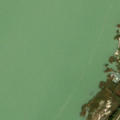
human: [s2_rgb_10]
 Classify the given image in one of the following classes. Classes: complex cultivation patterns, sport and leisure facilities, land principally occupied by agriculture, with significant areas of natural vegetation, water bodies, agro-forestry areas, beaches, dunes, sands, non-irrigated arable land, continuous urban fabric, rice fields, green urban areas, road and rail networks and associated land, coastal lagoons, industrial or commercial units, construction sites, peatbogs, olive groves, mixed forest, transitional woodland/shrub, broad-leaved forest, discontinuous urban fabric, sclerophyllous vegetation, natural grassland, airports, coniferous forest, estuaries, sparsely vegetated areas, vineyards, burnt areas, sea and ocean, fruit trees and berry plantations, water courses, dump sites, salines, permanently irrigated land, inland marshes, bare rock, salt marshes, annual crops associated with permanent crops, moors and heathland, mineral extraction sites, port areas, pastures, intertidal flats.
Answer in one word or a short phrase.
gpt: discontinuous urban fabric, vineyards, natural grassland, water bodies